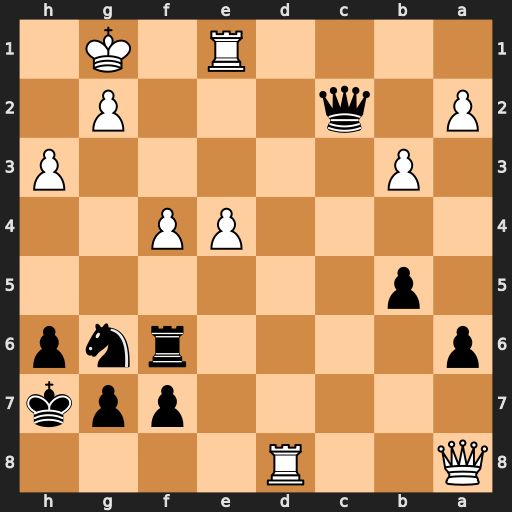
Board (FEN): Q2R4/5ppk/p4rnp/1p6/4PP2/1P5P/P1q3P1/4R1K1
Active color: b
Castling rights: -
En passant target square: -
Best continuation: Nxf4 e5 Rc6